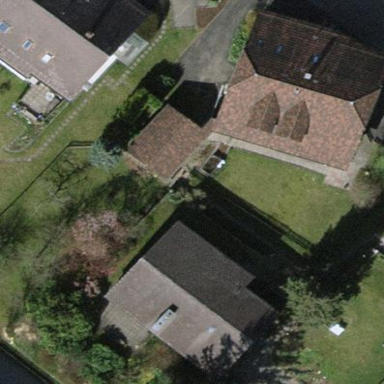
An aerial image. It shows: Terrace building.